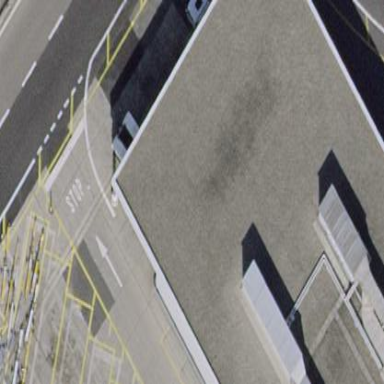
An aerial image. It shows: View of roof of building.